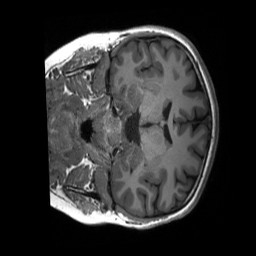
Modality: T1w
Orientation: coronal
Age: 18
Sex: female
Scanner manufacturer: siemens
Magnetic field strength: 3 T
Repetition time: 2.3 s
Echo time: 0.00232 s